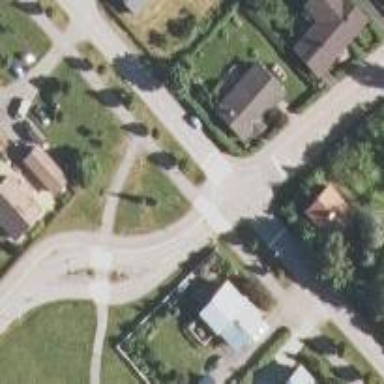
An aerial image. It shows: Crossing on asphalt cycleway.